Field crop: tomato
Growth stage: 2
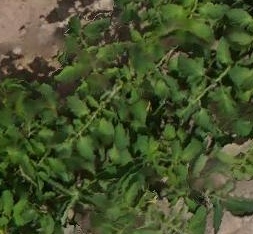
Species: tomato